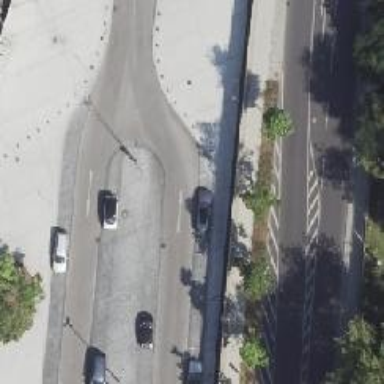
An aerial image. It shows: Car-sharing service available at this location.